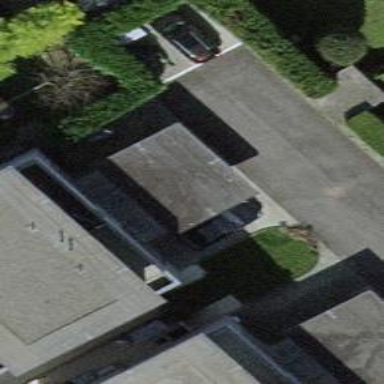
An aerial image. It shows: View of roof of building.